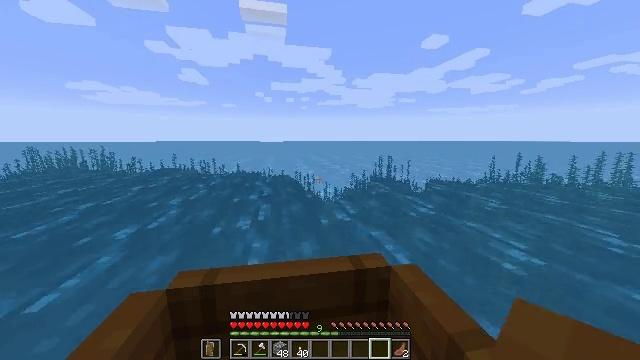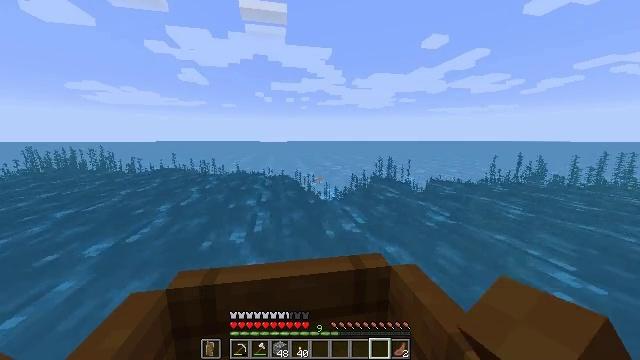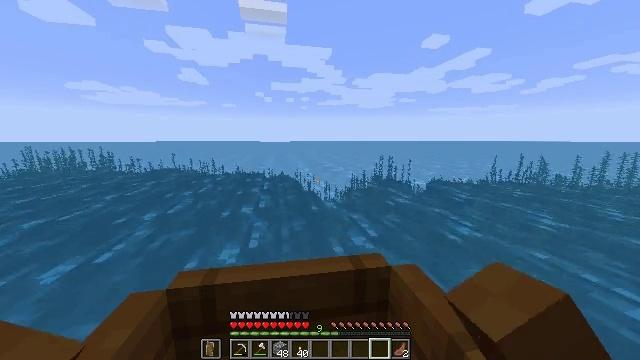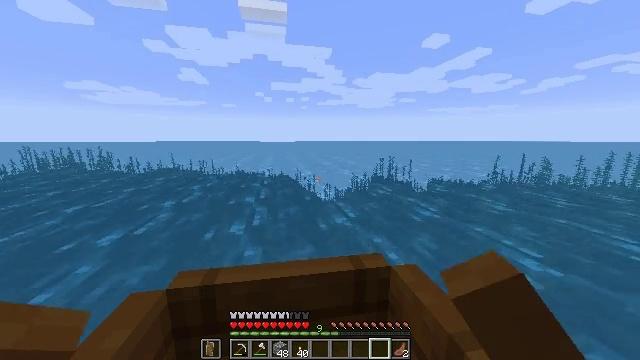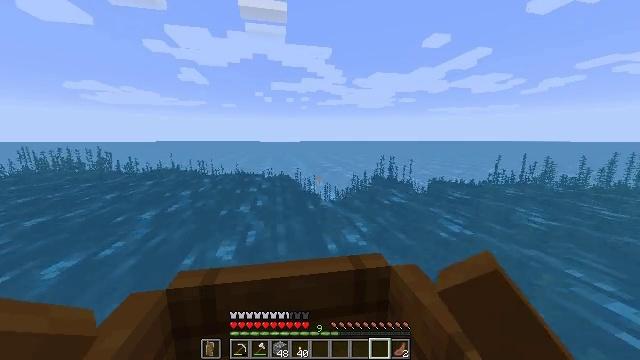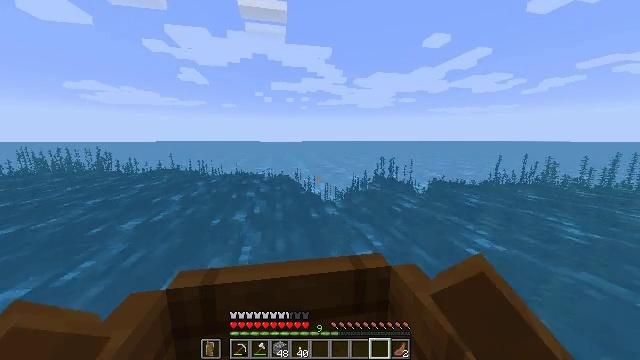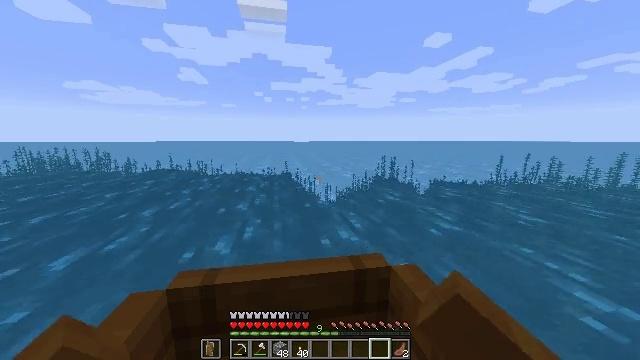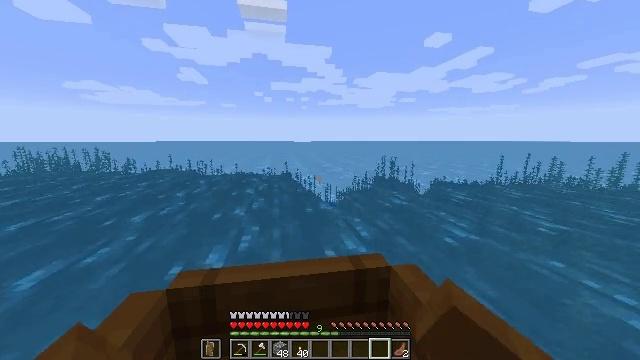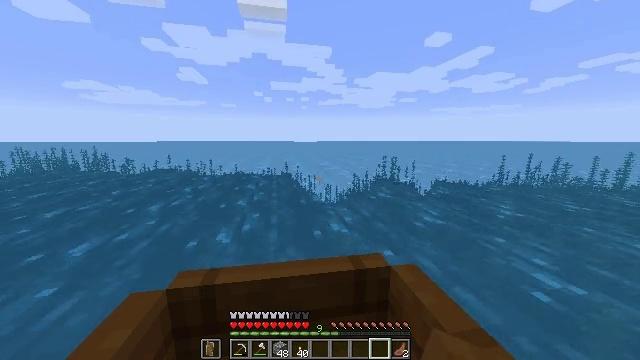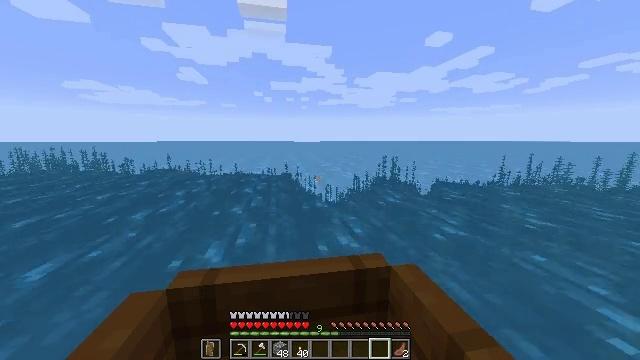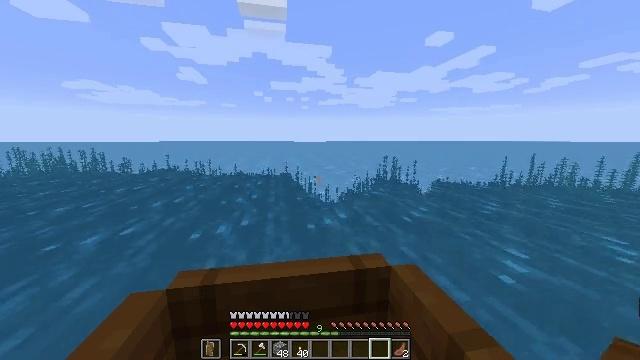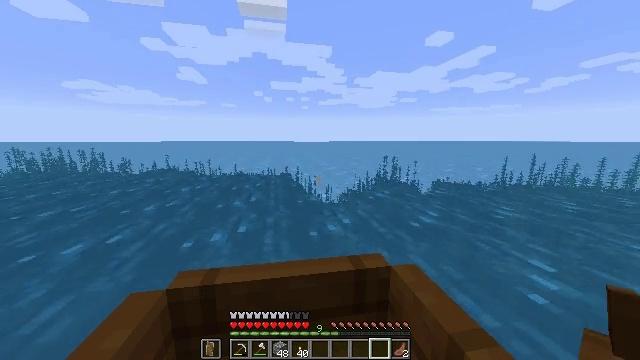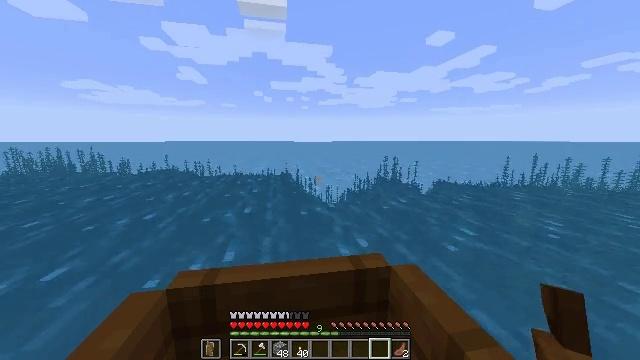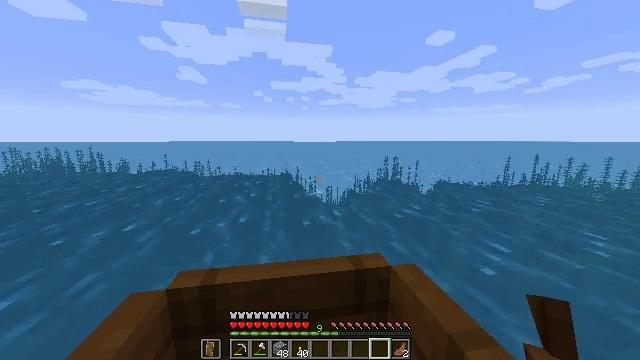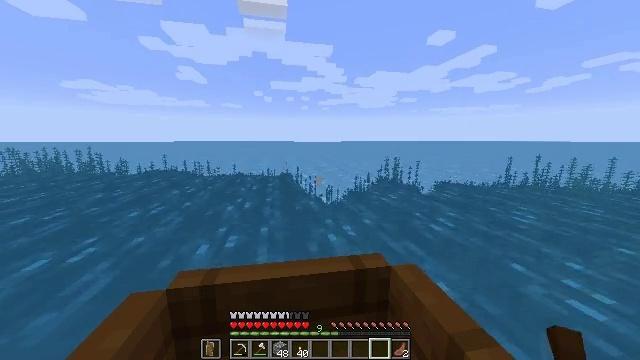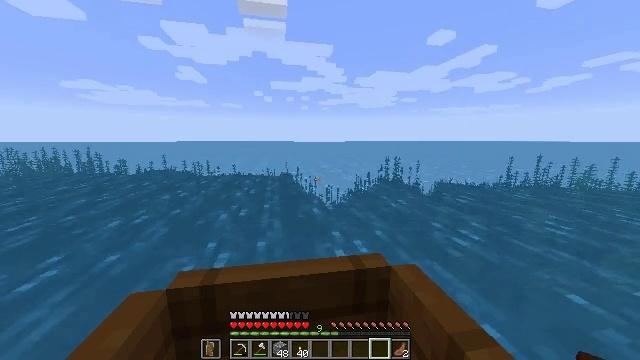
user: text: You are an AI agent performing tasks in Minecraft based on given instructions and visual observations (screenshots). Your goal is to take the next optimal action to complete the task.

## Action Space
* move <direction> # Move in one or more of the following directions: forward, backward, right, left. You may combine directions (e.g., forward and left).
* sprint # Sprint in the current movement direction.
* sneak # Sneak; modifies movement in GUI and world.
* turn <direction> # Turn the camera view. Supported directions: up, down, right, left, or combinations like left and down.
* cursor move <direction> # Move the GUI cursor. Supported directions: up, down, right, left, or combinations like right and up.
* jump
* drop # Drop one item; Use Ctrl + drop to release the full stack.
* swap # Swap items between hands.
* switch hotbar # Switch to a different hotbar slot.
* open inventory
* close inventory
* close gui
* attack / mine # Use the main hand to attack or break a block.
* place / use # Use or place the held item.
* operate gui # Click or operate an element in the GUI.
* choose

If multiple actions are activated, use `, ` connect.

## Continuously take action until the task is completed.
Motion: motion action
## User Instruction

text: Dive and mine the kelp.
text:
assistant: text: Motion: move forward, sprint
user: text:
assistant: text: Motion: move forward, sprint
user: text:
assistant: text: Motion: move forward, sprint
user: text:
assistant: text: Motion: move forward, sprint
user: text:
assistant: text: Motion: move forward, sprint
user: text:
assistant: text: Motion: move forward, sprint
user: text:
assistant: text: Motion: move forward, sprint
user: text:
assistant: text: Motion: move forward, sprint
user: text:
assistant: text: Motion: move forward, sprint
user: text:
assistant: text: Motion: move forward, sprint
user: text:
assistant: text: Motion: move forward, sprint
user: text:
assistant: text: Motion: move forward, sprint
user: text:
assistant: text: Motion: move forward, sprint
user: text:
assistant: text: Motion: move forward, sprint
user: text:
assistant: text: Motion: move forward, sprint
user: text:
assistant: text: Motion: move forward, sprint
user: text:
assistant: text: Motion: move forward, sprint
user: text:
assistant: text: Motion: move forward, sprint
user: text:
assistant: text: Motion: move forward, sprint
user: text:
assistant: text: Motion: move forward, sprint
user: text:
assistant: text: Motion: move forward, sprint
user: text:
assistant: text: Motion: move forward, sprint
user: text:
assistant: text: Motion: move forward, sprint
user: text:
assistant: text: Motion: move forward, sprint
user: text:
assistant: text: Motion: move forward, sprint
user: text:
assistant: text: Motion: move forward, sprint
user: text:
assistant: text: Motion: move forward, sprint
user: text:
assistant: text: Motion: move forward, sprint
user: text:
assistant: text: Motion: move forward, sprint
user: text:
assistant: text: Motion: move forward, sprint